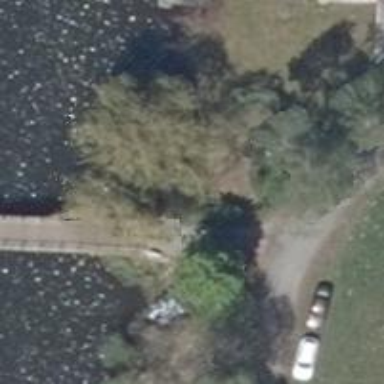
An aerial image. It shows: Footway bridge.